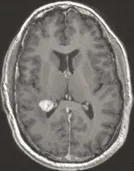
(A-D) Preoperative magnetic resonance imaging (MRI). Enhancing lesion in the lateral ependymal surface of the right lateral trigone measuring 1.7 x 1.4 x 1.2 cm. The medial border is intimately associated with the adjacent choroid plexus. Surrounding vasogenic edema in the periventricular white matter of the right parietal lobe. (A-C) T1-weighted imaging post-gadolinium contrast representative axial, sagittal, and coronal images, respectively.
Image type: radiology (mri)